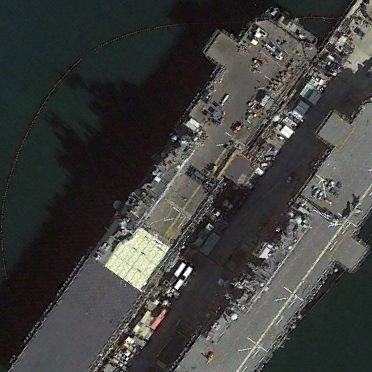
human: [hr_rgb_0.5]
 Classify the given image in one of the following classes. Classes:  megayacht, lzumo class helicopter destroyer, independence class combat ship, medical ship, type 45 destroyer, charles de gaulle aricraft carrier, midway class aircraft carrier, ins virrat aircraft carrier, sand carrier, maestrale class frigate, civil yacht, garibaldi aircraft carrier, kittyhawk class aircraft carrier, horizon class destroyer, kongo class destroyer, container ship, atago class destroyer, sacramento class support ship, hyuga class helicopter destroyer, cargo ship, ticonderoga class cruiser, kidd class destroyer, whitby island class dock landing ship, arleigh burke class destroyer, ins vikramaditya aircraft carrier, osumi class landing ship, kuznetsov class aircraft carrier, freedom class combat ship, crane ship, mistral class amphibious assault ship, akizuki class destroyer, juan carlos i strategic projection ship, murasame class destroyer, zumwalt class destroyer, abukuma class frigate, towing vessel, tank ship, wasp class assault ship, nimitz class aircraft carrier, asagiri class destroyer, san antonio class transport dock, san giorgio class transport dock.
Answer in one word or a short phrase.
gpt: Wasp class assault ship